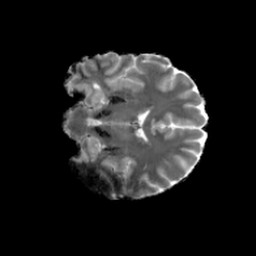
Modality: MD
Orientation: coronal
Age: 24
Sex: female
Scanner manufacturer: siemens
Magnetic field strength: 6.98 T
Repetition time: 7.776 s
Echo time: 0.076 s